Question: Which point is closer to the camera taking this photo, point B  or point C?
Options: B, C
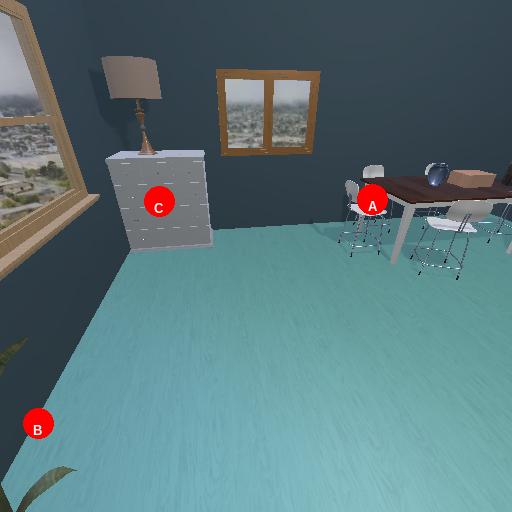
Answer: B